Question: I have seen numerous examples of the MediaElement used for video playback in Windows RT XAML applications.
I would like to have the controls overlay the video, rather than place controls within the AppBar or elsewhere in my view i.e. play / pause, full-screen etc.

I haven't seen any examples of this, just basic buttons placed within the XAML. Can anyone provide a good place to start?
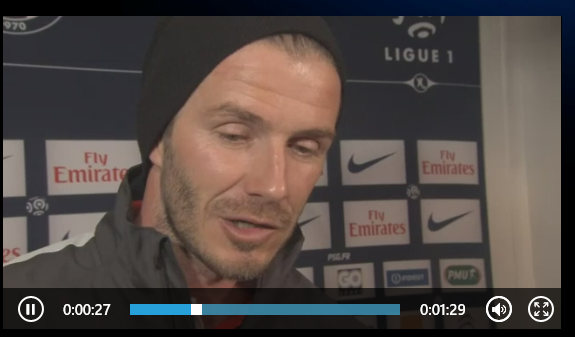
Answer: <URL> is one of good framework for media playback. Then also if you want to create your own player interface then do it like given below. You can use 'Opacity' property for transparency.
'''
<Grid Width="339" Height="278">
<Grid.RowDefinitions>
<RowDefinition />
<RowDefinition Height=".5*"/>
</Grid.RowDefinitions>
<MediaElement Grid.RowSpan="2" VerticalAlignment="Bottom" Source="Assets/Sample.mp4" />
<Grid Grid.Row="1" Opacity=".4" Background="Black" />
<StackPanel VerticalAlignment="Bottom" Grid.Row="1" Orientation="Horizontal">
<Button Style="{StaticResource PlayAppBarButtonStyle}" />
<Slider Width="150" VerticalAlignment="Center" />
<Button Style="{StaticResource PlayAppBarButtonStyle}" />
</StackPanel>
</Grid>
'''